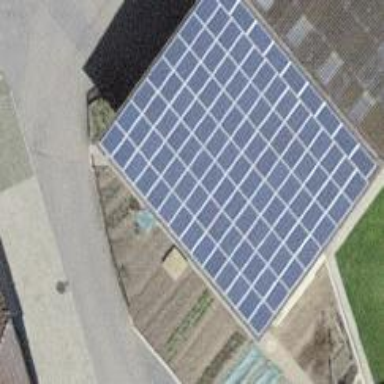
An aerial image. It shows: Solar photovoltaic panel generator.